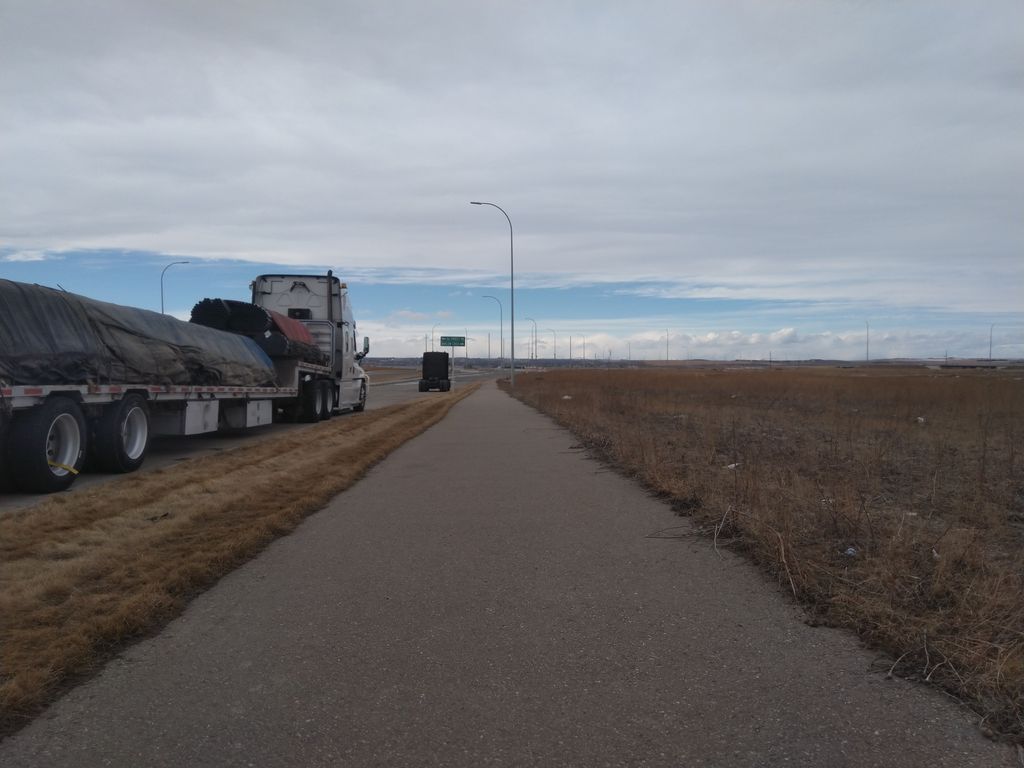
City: calgary